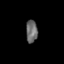
Tissue: skin
Cell type: Endothelial cells
Senescence score: 0.7175
Nuclear area (px): 254
Mean DAPI intensity: 105.622